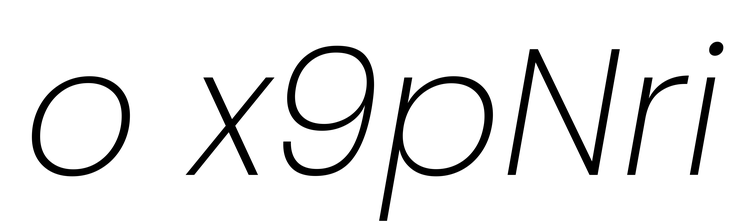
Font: Poppins-ExtraLightItalic